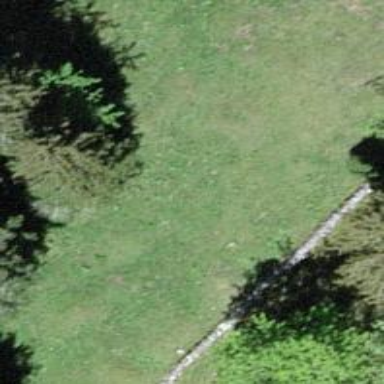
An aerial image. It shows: Needle-leaved tree in natural setting.